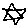
Label: star